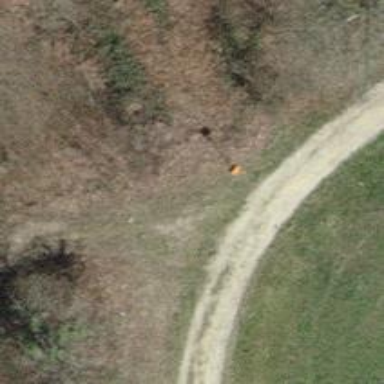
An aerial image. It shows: Aerial marker.